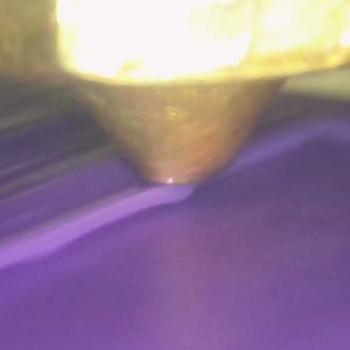
Flow rate: 300%